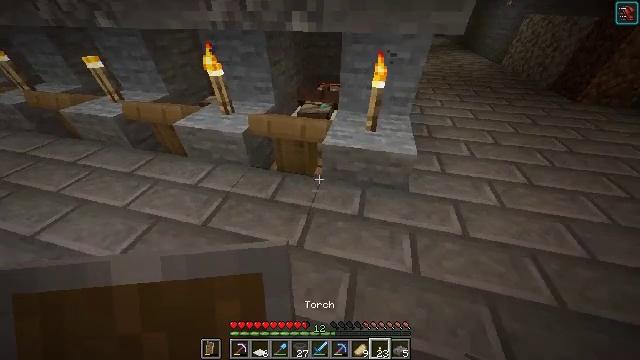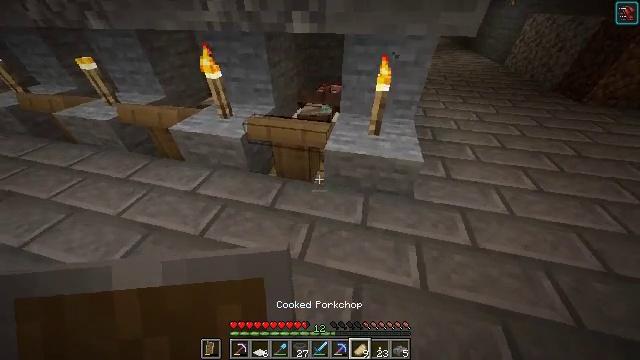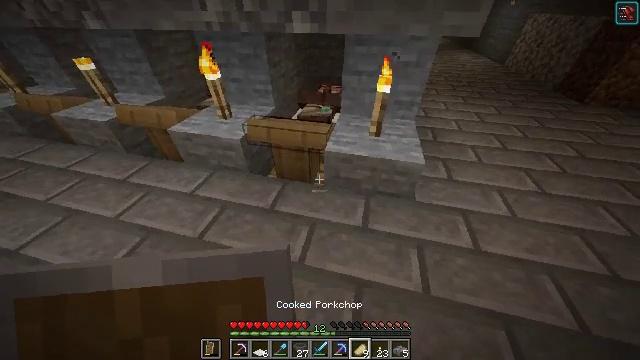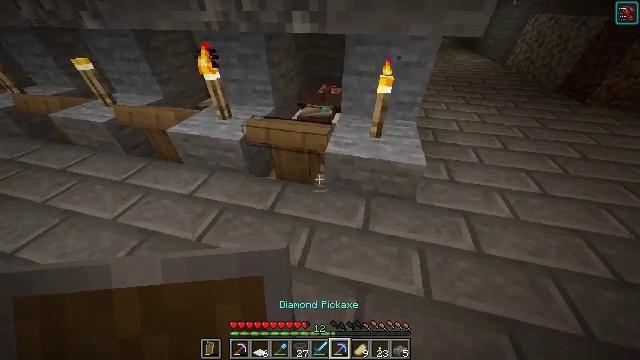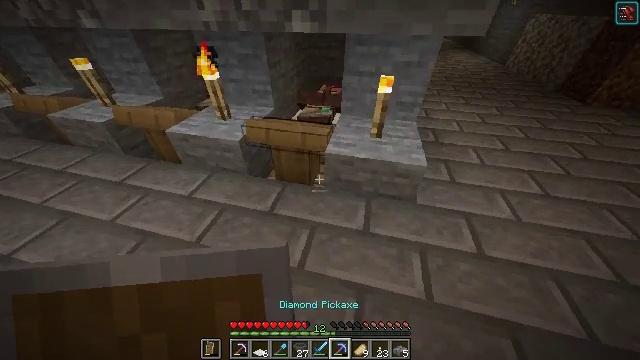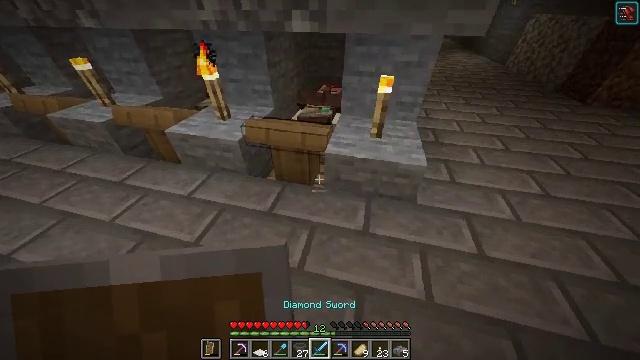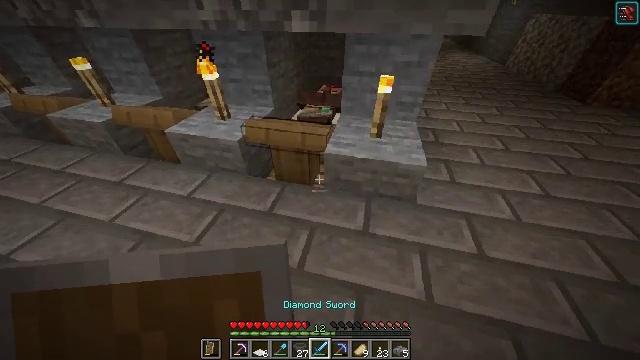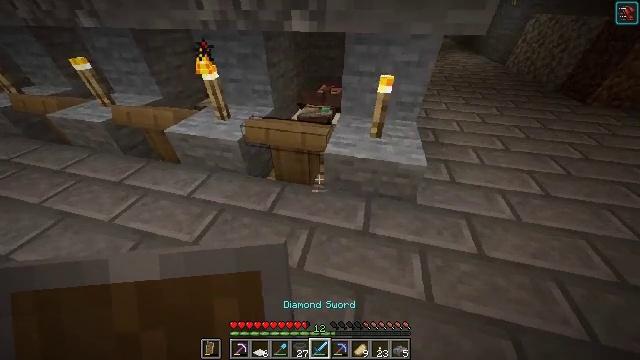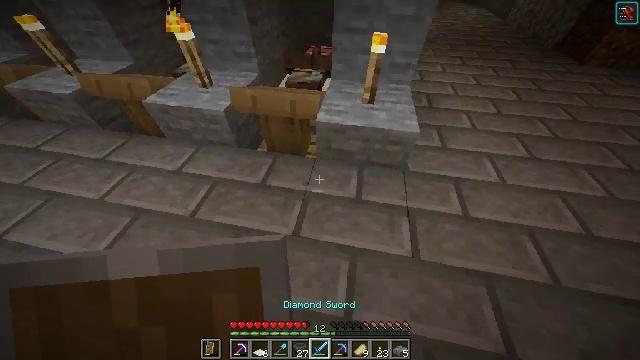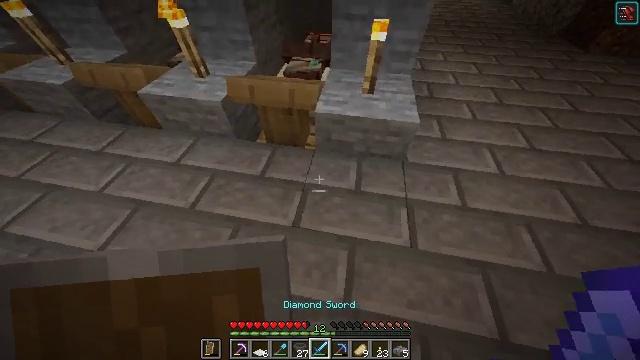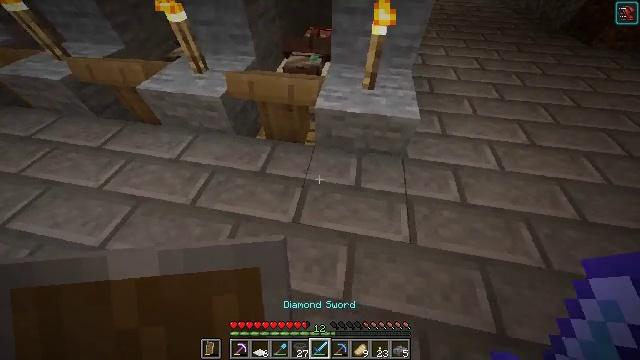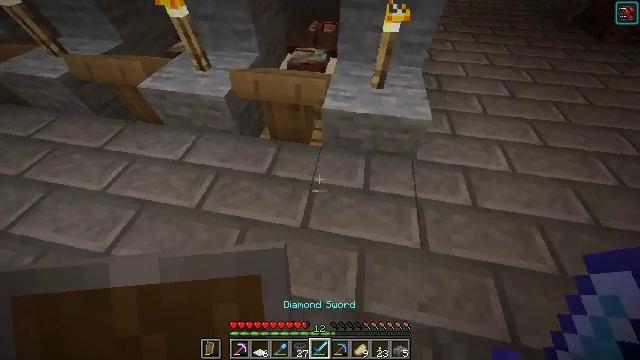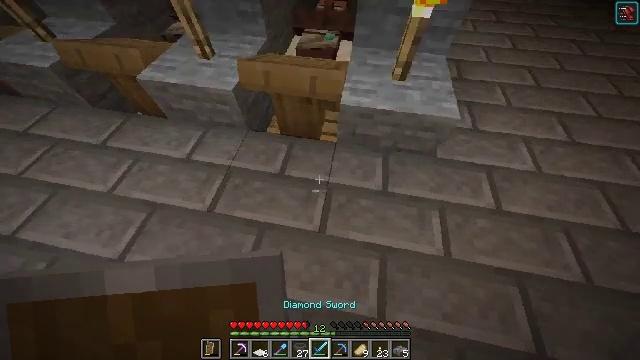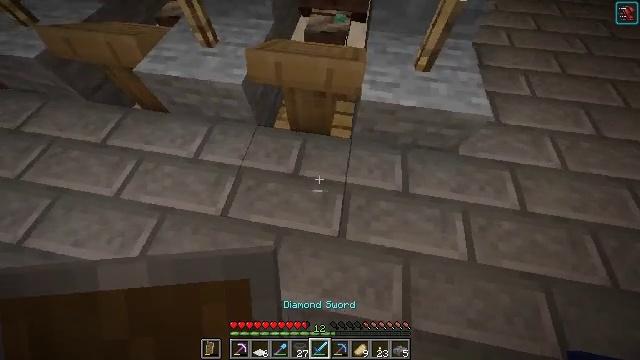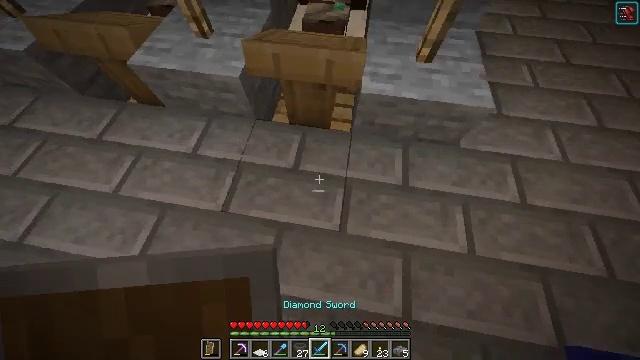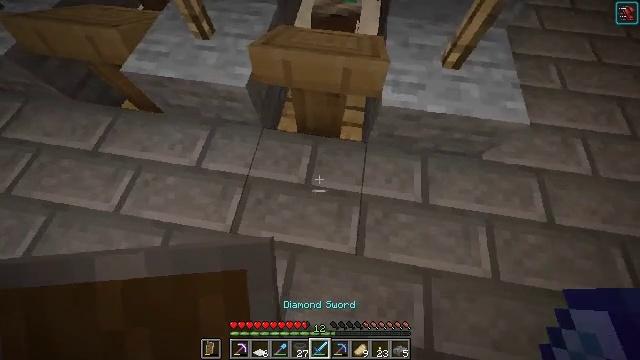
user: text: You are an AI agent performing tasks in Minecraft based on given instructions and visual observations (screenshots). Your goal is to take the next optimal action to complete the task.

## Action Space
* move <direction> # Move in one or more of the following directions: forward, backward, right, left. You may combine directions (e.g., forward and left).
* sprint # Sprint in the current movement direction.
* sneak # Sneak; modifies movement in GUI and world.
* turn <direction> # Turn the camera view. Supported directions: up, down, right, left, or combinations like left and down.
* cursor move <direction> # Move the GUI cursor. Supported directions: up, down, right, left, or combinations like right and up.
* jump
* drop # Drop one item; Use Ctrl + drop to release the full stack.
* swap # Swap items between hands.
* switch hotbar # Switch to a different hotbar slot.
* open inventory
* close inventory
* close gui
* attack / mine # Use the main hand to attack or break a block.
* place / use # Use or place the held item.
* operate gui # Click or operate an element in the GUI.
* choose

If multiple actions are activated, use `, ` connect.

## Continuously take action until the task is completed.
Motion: motion action
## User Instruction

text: Gather the stone brick slab for your inventory.
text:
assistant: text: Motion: no_op
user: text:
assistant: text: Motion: no_op
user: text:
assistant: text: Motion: no_op
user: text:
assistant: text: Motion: no_op
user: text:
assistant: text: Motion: no_op
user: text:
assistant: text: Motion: no_op
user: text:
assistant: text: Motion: no_op
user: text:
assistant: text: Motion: turn right and down
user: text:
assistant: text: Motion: turn down
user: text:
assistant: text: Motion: turn down
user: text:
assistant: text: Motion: move forward and move left, turn down
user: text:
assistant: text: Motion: move forward and move left, turn down
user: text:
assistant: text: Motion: move forward and move left, turn down
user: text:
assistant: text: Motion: move forward, turn down
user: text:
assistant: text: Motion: turn down
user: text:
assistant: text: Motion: turn down
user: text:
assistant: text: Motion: turn down
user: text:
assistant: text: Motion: no_op
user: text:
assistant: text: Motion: no_op
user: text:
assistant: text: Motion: turn down
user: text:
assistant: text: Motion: turn down
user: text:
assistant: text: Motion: turn down
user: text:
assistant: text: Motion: turn down
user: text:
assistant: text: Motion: turn down
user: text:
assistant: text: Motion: no_op
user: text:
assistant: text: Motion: no_op
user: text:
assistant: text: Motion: no_op
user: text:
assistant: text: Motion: no_op
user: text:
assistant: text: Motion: no_op
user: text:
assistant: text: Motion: no_op